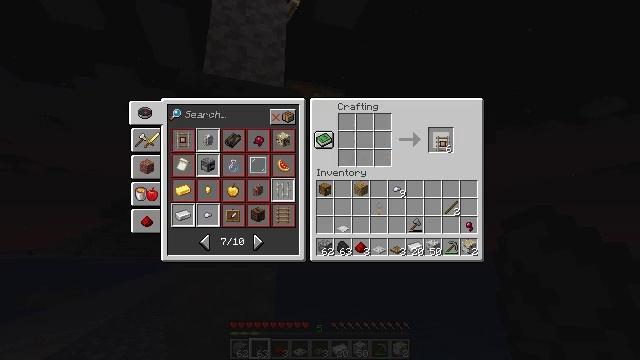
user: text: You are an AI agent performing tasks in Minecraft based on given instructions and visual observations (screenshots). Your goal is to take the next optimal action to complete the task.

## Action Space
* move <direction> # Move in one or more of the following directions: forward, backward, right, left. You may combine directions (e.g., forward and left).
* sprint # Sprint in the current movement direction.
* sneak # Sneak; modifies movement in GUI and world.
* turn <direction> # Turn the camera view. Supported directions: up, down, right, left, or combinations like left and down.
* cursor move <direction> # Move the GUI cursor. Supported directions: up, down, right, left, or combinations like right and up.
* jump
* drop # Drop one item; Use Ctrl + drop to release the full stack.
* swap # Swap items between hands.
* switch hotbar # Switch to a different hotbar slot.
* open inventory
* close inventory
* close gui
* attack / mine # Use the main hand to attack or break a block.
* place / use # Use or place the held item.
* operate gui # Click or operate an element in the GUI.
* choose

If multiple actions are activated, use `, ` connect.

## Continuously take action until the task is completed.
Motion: motion action
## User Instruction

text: Take iron ingots to craft a detector rail.
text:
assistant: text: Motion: no_op